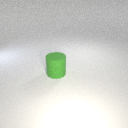
large green rubber cylinder